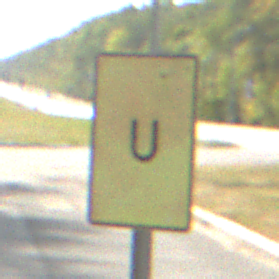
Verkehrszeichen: AnkuendigungOderFortsetzungUmleitungOhnePfeilsymbol
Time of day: MorningAfternoon
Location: Outdoor (Suburban)
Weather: Clear
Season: NotSpecified
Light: Natural